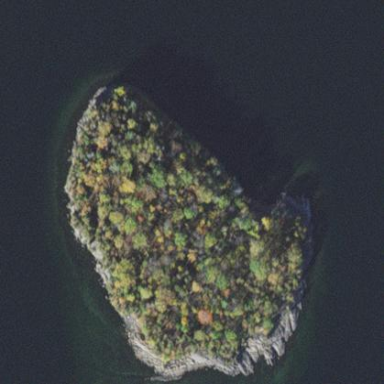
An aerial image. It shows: Islet surrounded by woodland.